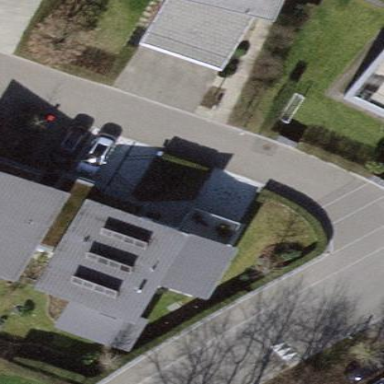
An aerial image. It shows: House with skillion roof shape.